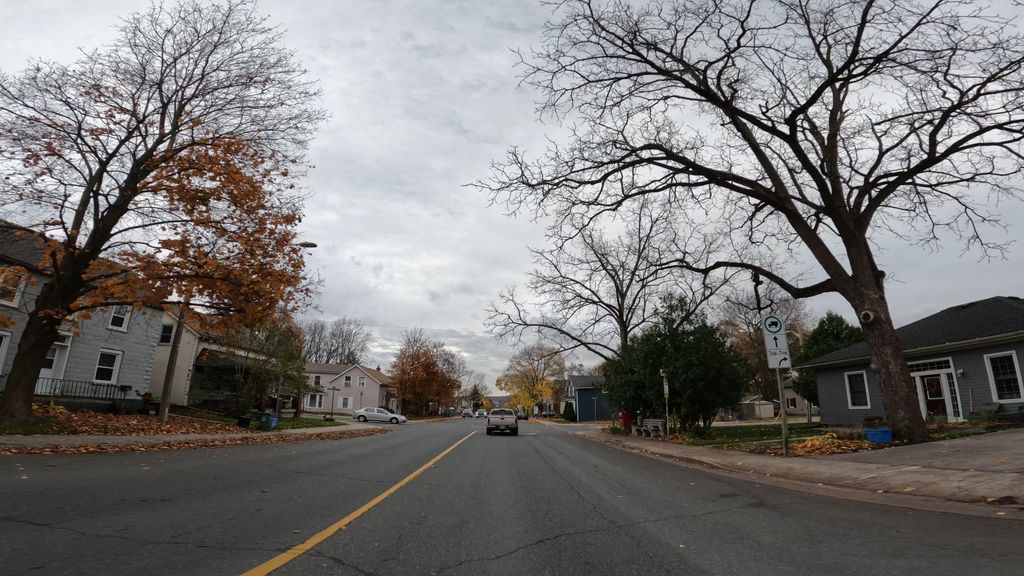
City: hamilton